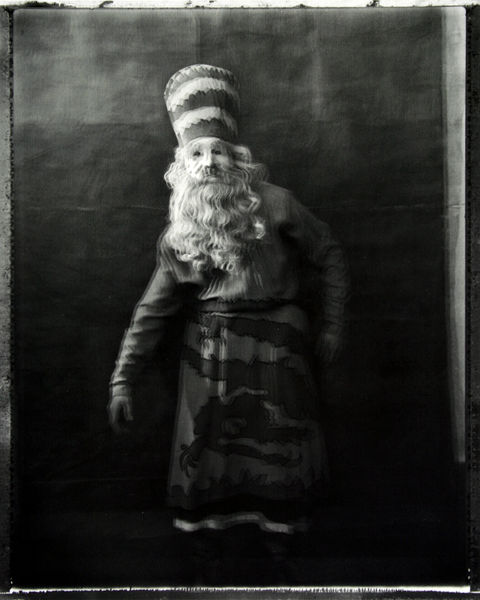
Titel: Kostüm für Tony Gregory in der Rolle des Magiers im Ballett "Petruschka" nach einem Entwurf von Alexandre Benois
Künstler: Sarah Moon
Standort: Monaco
Institution: Nouveau Musée National
Schlagwörter: foto, bärteger